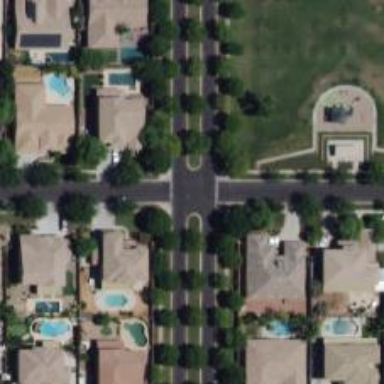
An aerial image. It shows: Residential road.